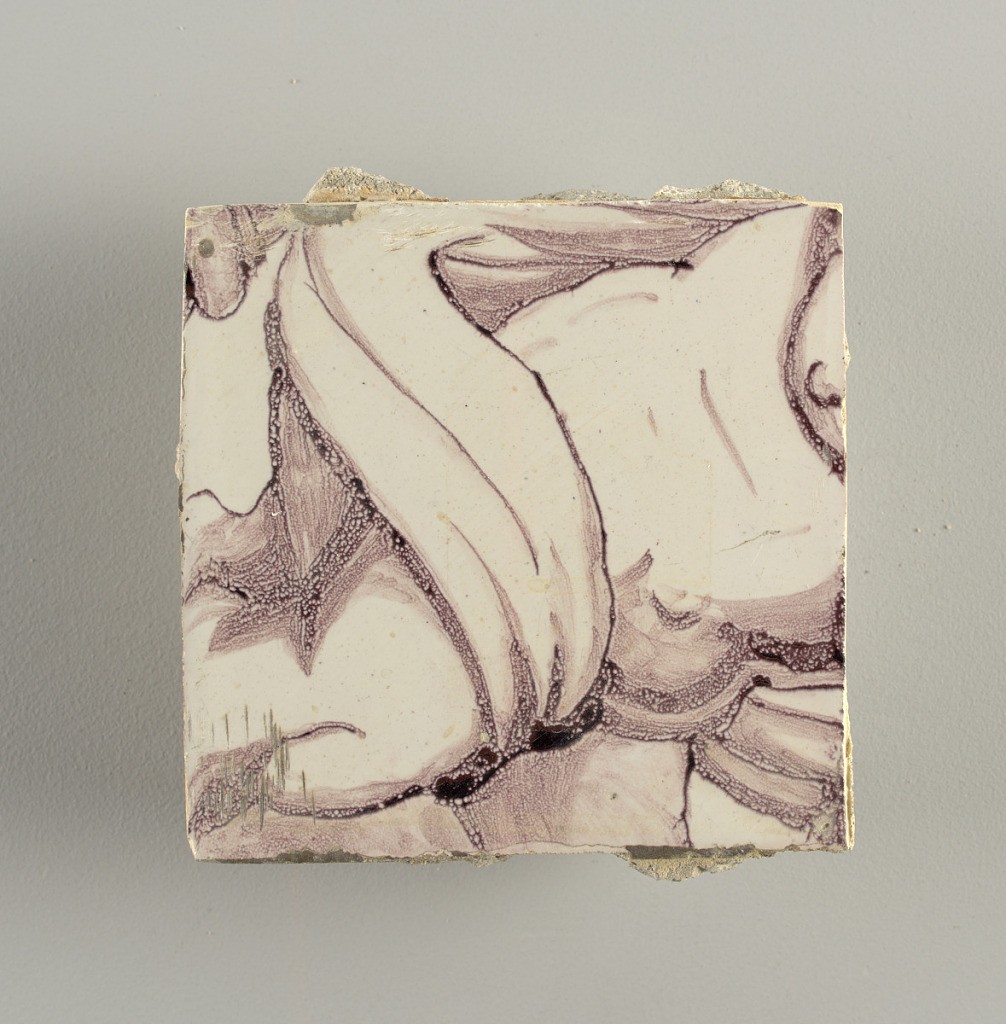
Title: Tile wall facing
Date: ca. 1725
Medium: Tin-glazed earthenware, underglaze
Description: Horizontal rectangle.  Thirty tiles wide and twenty-three tiles high with opening for fireplace eleven tiles wide and ten high.  Foliage arabesques disposed about three vertical axes from which are emphazised by urns at center and right, and at left by the figure of a standing woman carrying an infant on her arm and accompanied by two children.